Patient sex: F
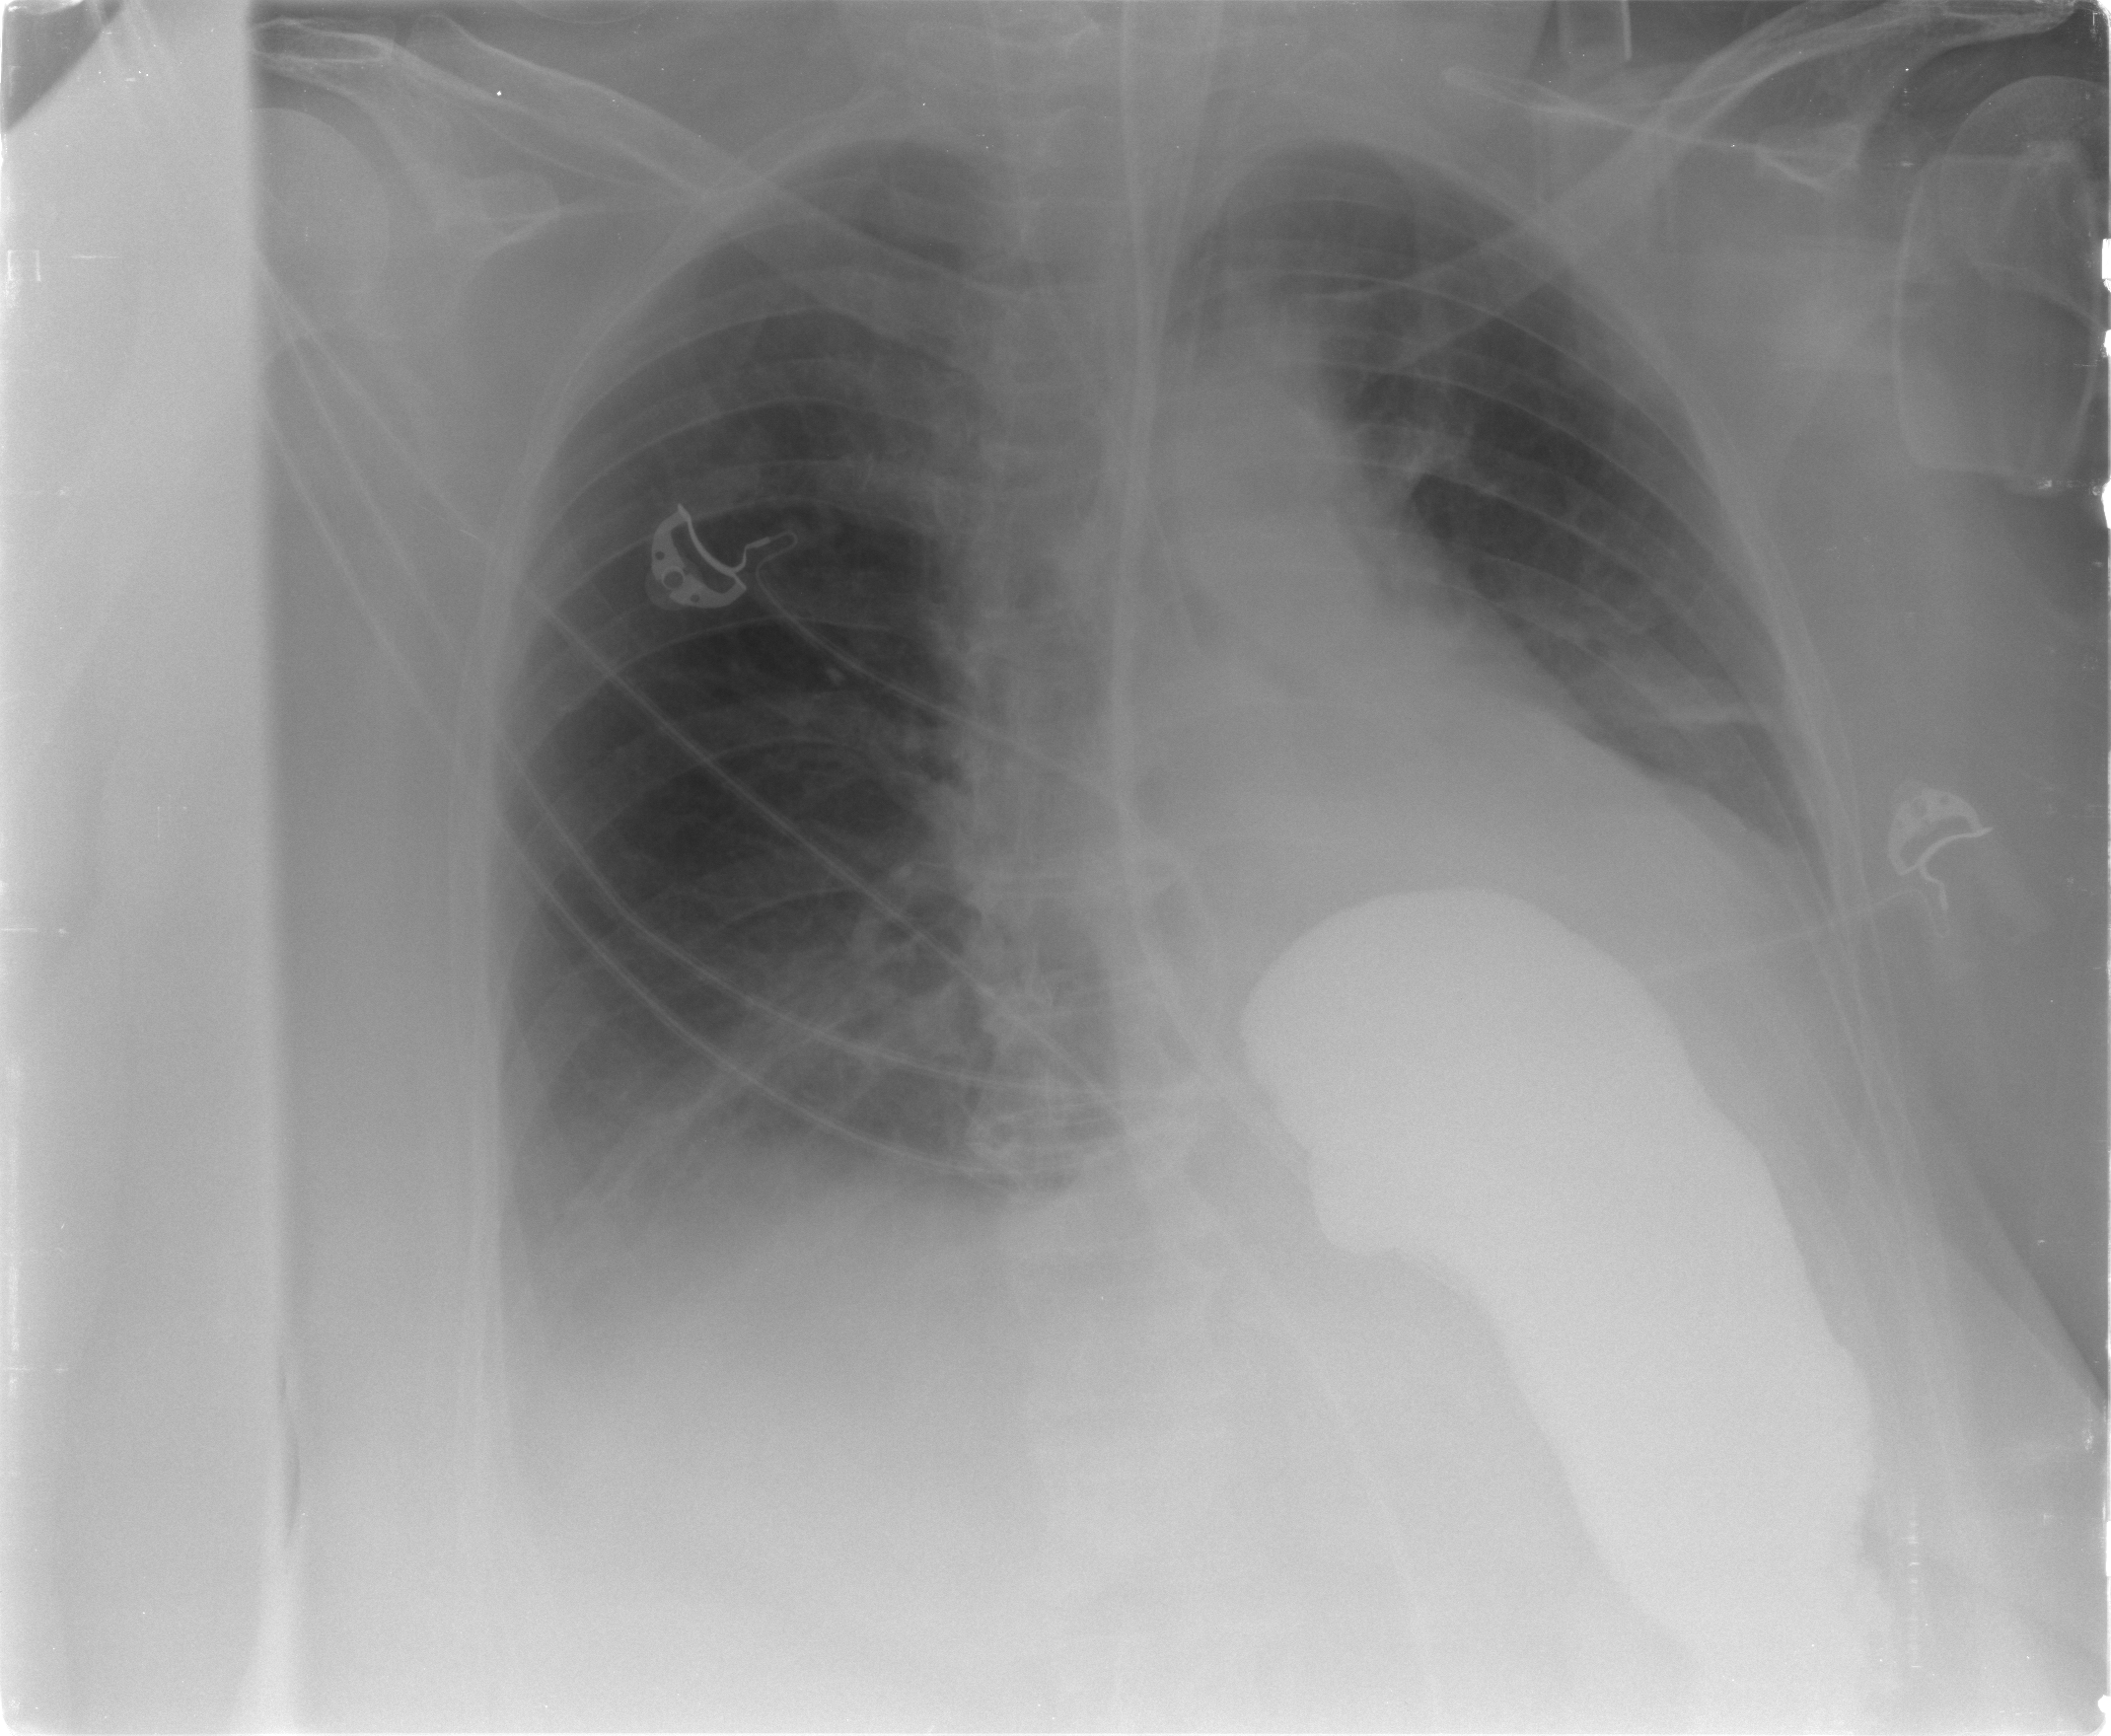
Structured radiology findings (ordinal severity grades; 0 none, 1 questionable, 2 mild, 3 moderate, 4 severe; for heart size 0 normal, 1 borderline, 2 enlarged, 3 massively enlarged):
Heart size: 2
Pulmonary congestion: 2
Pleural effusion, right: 2
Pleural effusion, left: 2
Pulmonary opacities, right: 0
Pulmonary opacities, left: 0
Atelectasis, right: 2
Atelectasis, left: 2